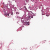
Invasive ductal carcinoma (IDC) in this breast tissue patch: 0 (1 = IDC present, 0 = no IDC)